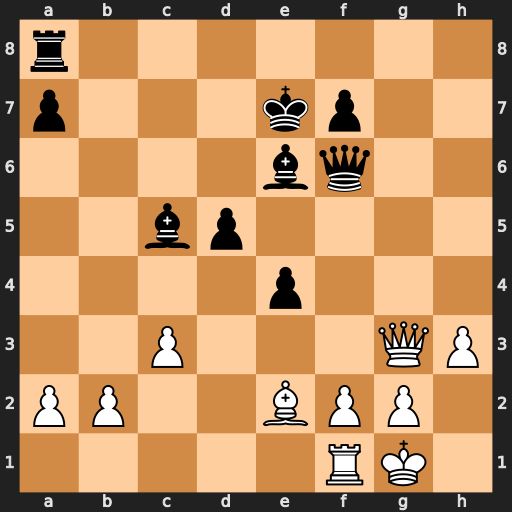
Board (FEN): r7/p3kp2/4bq2/2bp4/4p3/2P3QP/PP2BPP1/5RK1
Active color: w
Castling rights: -
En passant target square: -
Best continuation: Qc7+ Kf8 Qxc5+